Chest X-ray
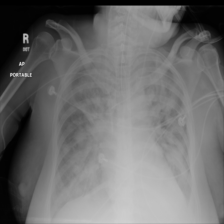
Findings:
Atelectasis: negative
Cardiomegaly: negative
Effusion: negative
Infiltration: positive
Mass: negative
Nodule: negative
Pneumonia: negative
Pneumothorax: negative
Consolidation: negative
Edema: negative
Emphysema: negative
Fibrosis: negative
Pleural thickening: negative
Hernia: negative